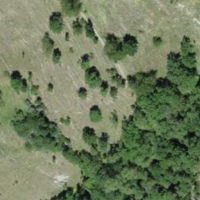
EUNIS habitat code: 23
Species observed at this site:
Euphorbia cyparissias